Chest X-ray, AP view. Patient: 31 years old, sex F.
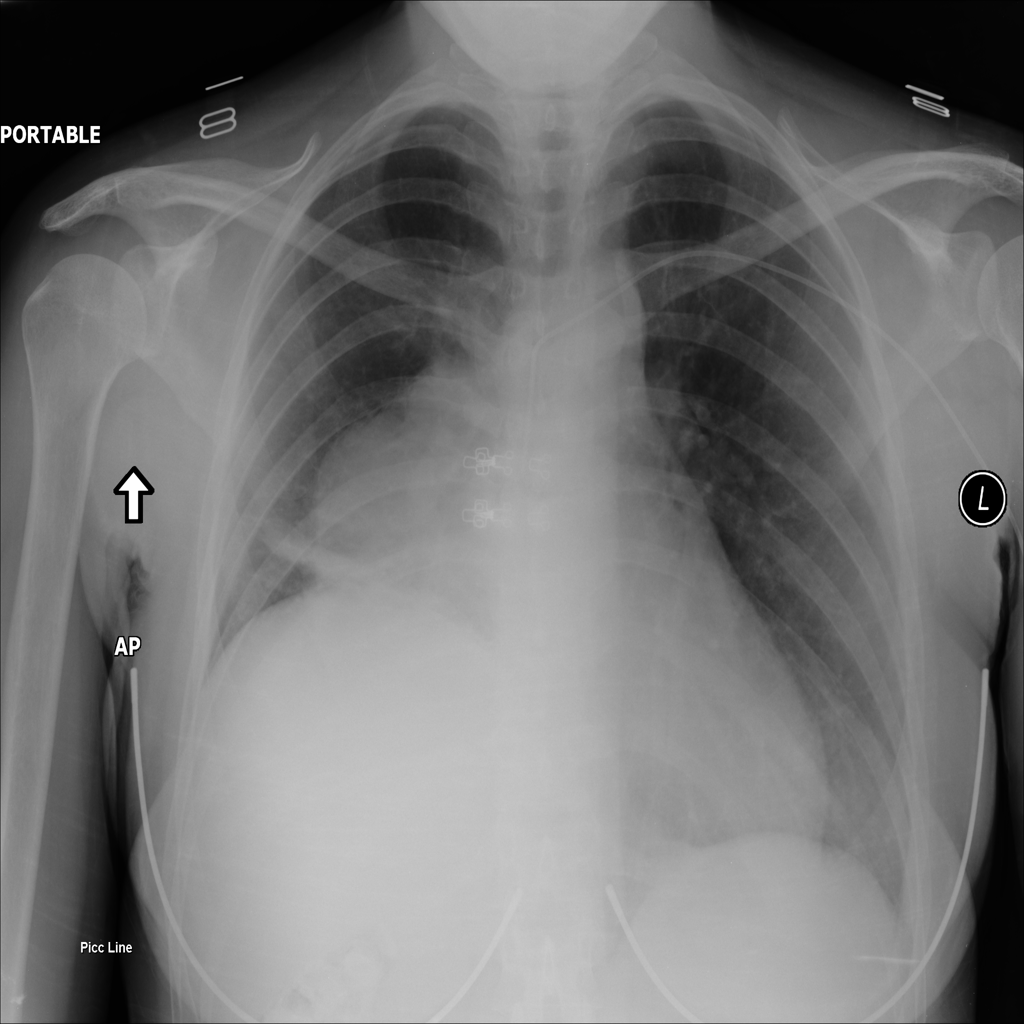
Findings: Mass